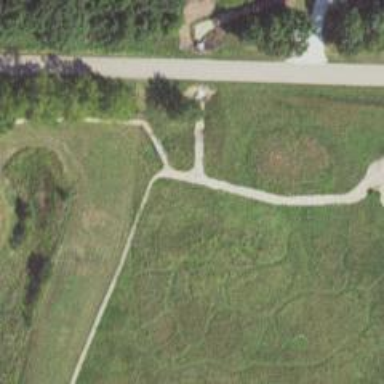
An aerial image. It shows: Path for both road and golf.